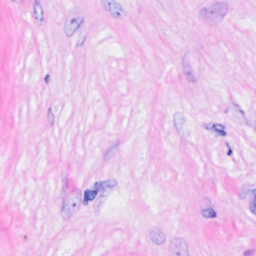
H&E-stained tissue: Breast